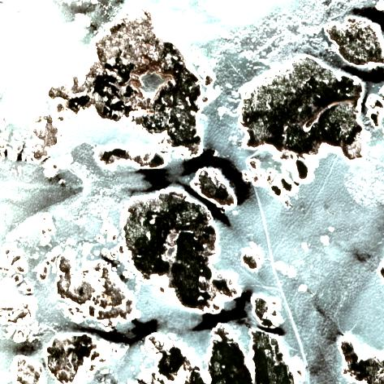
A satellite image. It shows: Islet along the natural coastline.